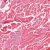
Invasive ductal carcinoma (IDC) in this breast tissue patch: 0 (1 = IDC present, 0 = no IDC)